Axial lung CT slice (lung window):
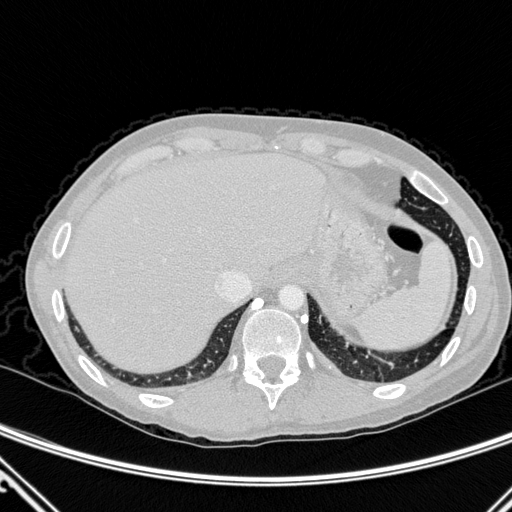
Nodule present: no